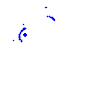
Particle: proton